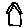
Label: house